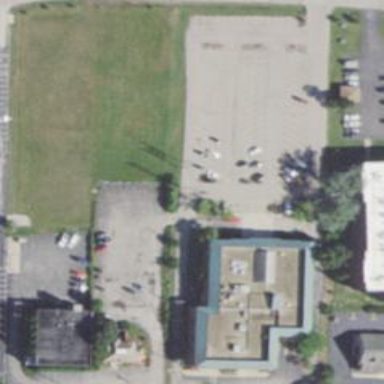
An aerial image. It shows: Parking area with surface.